Question: I have 2 tables in a MYSQL database wich look like this:
Klant:
'''
ID Naam Email Soort Status
6 test test test2
7 status test test test 20
8 soort test test test
9 soort test 2 test2 Museum
'''
Mail:
'''
ID Content Datum Titel
1 (lots of encoded HTML) 18-03-13 test
2 (lots of encoded HTML) 18-03-13 test2
4 (lots of encoded HTML) 18-03-13 alles weer testen
'''
(yes, I'm still testing alot^^)
Now I have a SQL query that selects all from 'Klant' with a where clause which gets the ID from a previous page:
'''
$strSQL = "SELECT * FROM Klant WHERE ID = '".$_GET["ID"]."' ";
'''
What I want is to JOIN this query with the following query:
'''
SELECT ID, Titel FROM Mail;
'''
From all your answers and comments I think I begin to think my question maybe is totally wrong.. I'll explain where I need it for and I might not even need JOIN? I currently have a table wich includes the data from 'Klant' which looks like this:

The meaning is that I add another table which includes all the ID's and Title's from 'Mail'. I am sorry for the confusion I may have caused with you since I wasn't that clear with my question. I hope that this may clear up what I want and you guys can maybe tell me if I even need to JOIN this or can I do something else?
I am still a student and this is the first time I've had to use JOIN and I can't figure this out. If anyone can show me how to do this or push me in the right direction it would be great!
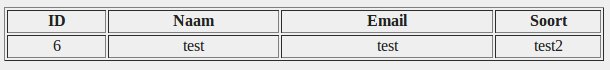
Answer: It is difficult to see how a JOIN is applicable in the example in your question.
A JOIN let's you pull information from more than one table based on a relationship. As far as I can see, your table's don't have any way to link a row in one with a row in the other, unless SteveP is correct and your id's provide that relationship.
For example, if your klant table had a mail_id column then you could do
'''
SELECT *
FROM klant
JOIN mail ON klant.mail_id = mail.id
'''
and this would return a row for every matching pair of rows in the two tables. Alternatively you could use a LEFT OUTER JOIN to pull back all rows from the table on the left of the JOIN and optionally data from a matching row on the right.
If there is nothing joining the table, you can use a CROSS JOIN which will return you a full cartesian of each row in table1 with every row in table2.
Something people often confuse with a JOIN is a UNION which allows you to write 2 SELECT statements and return the result set of both combined/joined together, but these should return the same columns in each query (e.g. selecting NULL in place of the column in a query if the query doesn't pull data for that column)